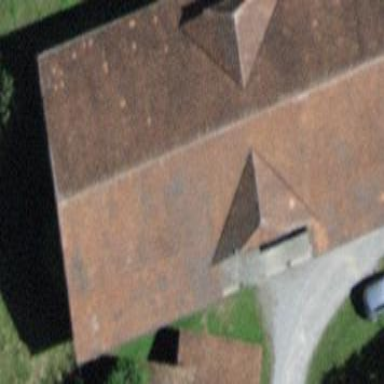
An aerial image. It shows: Rural barn.